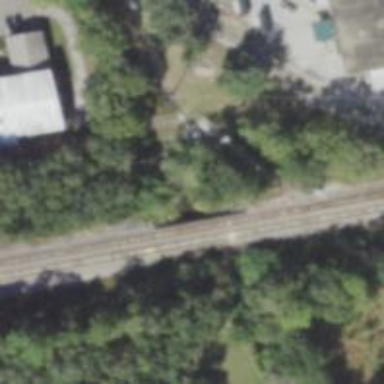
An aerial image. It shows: Railway track.